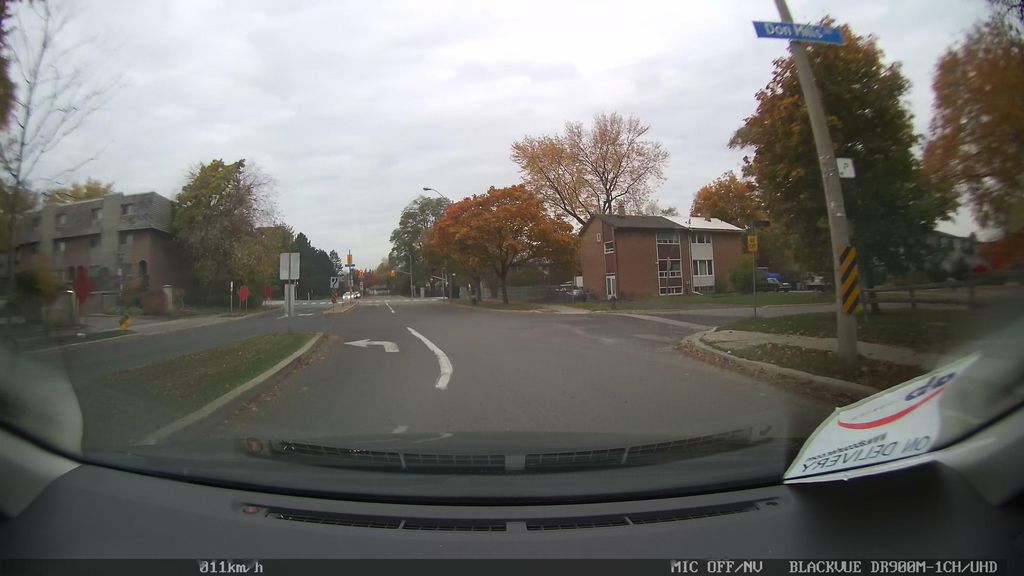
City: toronto